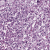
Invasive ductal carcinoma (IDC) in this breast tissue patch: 1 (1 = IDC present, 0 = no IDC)